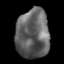
Tissue: lung
Cell type: Others
Senescence score: 0.1624
Nuclear area (px): 1608
Mean DAPI intensity: 99.068